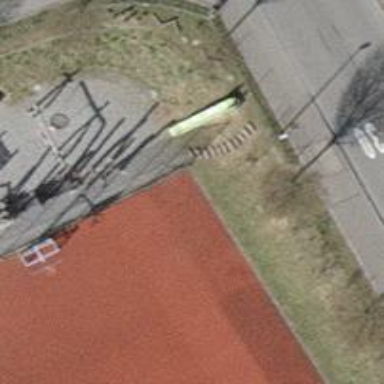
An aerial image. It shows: Playground featuring slide.